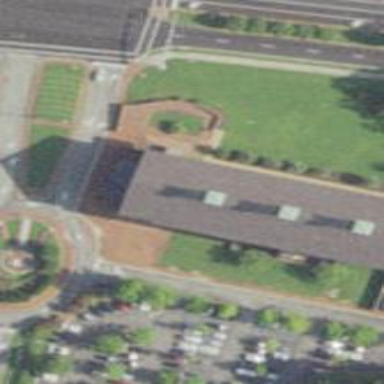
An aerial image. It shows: Courthouse building.